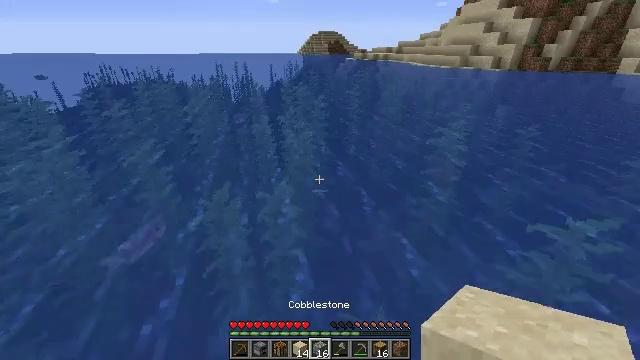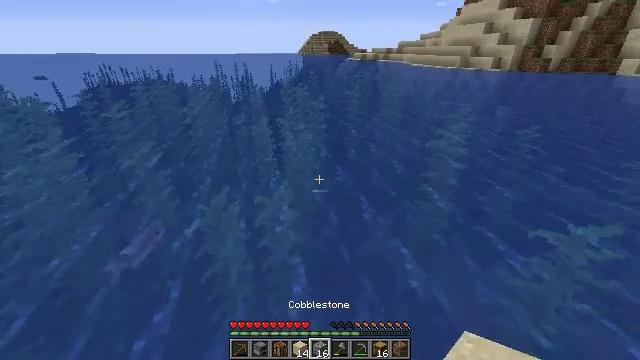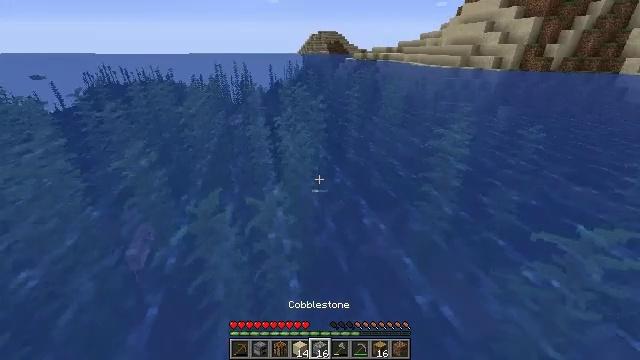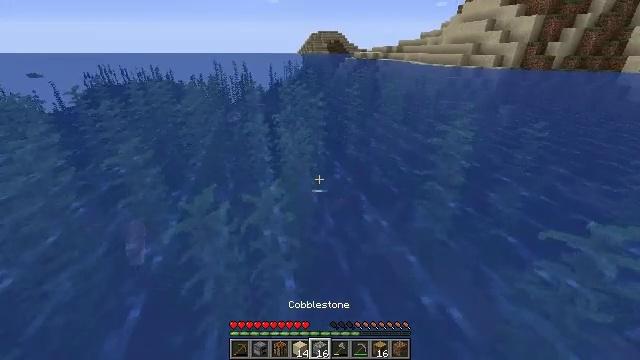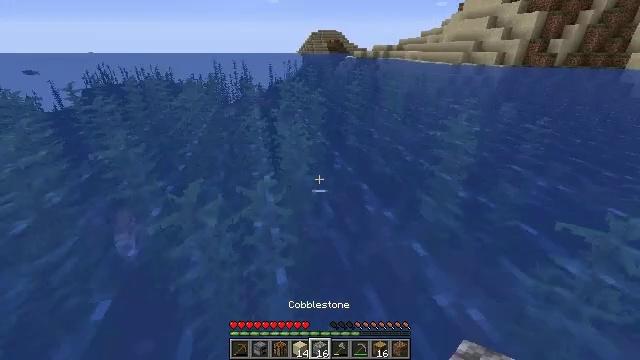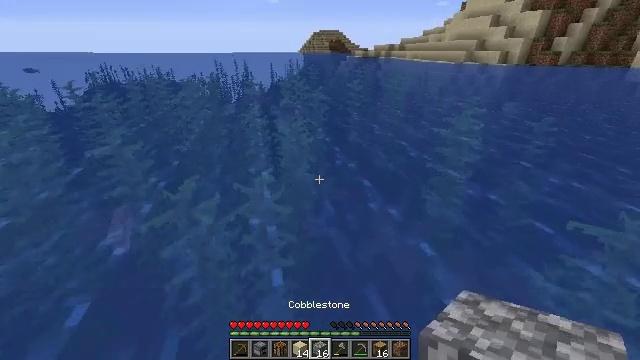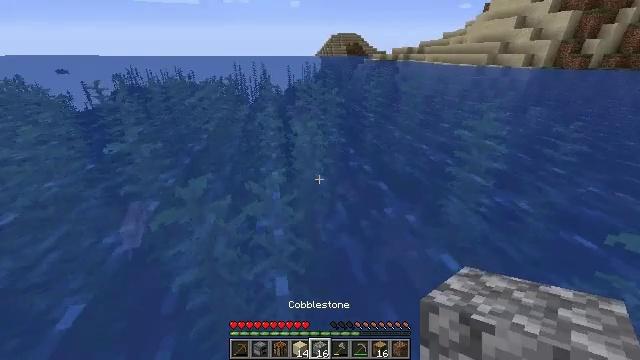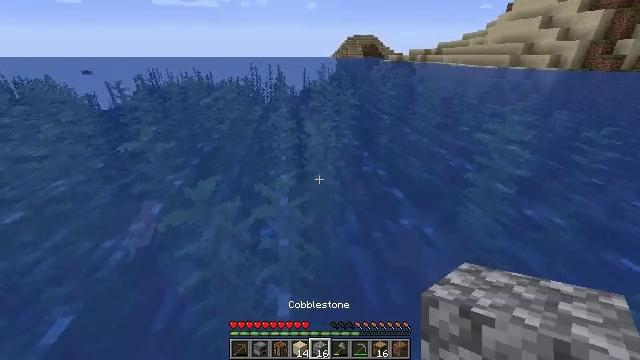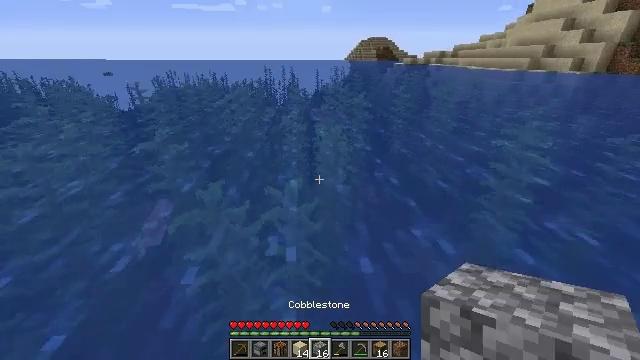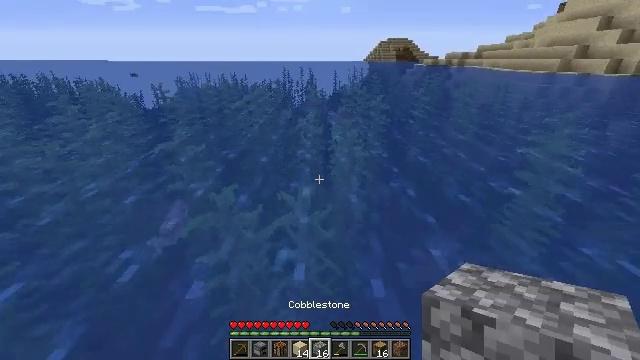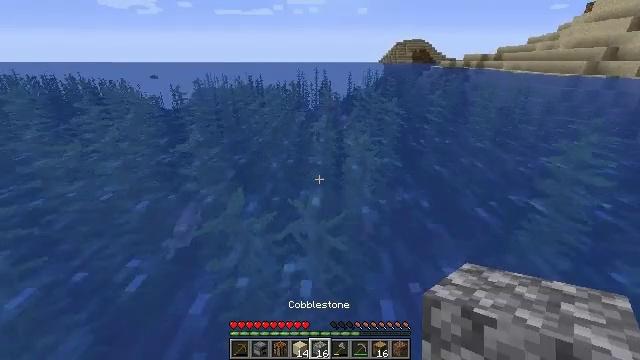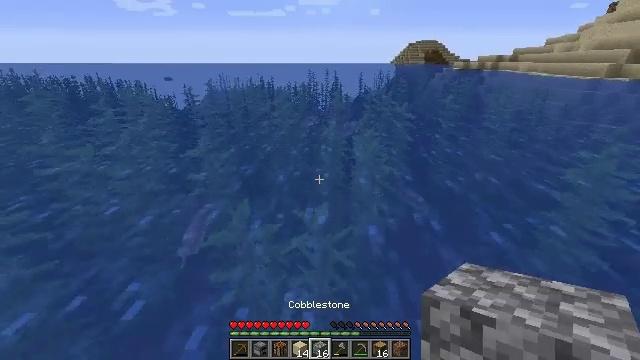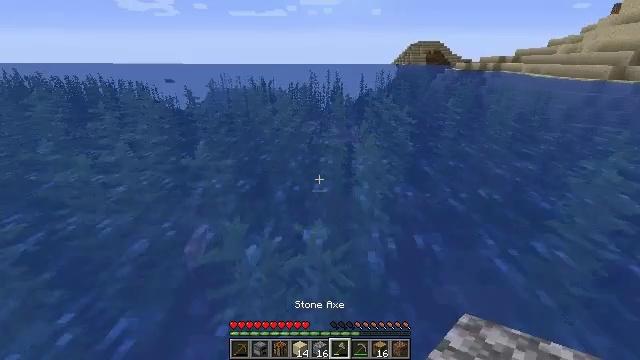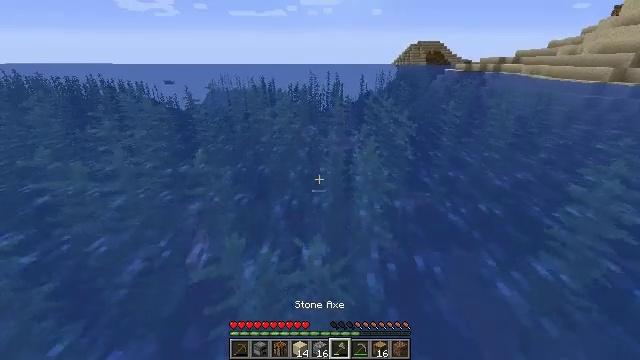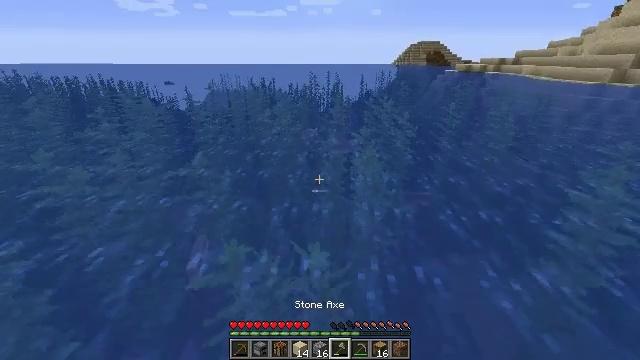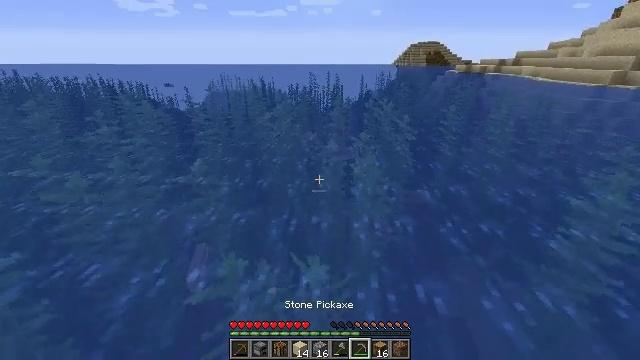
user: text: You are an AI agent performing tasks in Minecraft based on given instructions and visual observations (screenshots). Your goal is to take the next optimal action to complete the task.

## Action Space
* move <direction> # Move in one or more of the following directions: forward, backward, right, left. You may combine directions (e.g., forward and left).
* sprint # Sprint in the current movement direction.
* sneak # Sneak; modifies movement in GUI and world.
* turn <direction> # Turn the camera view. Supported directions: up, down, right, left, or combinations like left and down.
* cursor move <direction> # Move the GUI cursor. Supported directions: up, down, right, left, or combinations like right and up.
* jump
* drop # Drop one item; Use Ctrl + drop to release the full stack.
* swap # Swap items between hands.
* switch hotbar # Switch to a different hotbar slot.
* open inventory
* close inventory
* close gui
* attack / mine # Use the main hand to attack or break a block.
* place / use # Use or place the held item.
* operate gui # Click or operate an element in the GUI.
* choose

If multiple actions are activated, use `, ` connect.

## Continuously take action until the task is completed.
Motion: motion action
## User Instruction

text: Collect kelp by swimming through it.
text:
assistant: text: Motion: move forward, jump
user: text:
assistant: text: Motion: move forward, jump
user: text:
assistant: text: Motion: move forward, jump
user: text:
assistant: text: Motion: move forward, jump
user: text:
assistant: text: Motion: move forward, jump
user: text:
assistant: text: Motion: move forward, turn left, jump
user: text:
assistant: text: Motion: move forward, turn left, jump
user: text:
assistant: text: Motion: move forward, turn left, jump
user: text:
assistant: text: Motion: move forward, turn left, jump
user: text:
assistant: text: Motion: move forward, turn left, jump
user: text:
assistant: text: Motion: move forward, turn left, jump
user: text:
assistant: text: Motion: move forward, jump
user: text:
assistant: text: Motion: move forward, jump
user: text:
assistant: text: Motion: move forward, jump
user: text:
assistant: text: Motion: move forward, jump
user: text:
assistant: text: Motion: move forward, jump
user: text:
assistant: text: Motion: move forward, jump
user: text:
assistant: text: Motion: move forward, turn left, jump
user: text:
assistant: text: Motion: move forward, turn left, jump
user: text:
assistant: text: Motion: move forward, turn left, jump
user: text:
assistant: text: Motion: move forward, turn left, jump
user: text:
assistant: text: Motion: move forward, turn left, jump
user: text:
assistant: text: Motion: move forward, turn left, jump
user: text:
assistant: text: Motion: move forward, turn left, jump
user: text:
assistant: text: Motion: move forward, jump
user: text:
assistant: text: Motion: move forward, jump
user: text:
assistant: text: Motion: move forward, jump
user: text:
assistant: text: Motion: move forward, jump
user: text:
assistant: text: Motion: move forward, jump
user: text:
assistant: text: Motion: move forward, jump